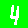
Digit: 4